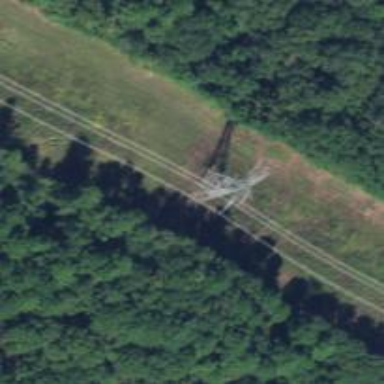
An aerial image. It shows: Power tower.